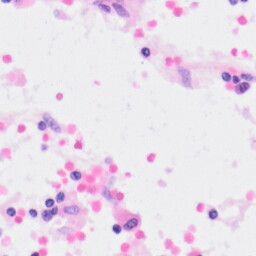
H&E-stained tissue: Kidney